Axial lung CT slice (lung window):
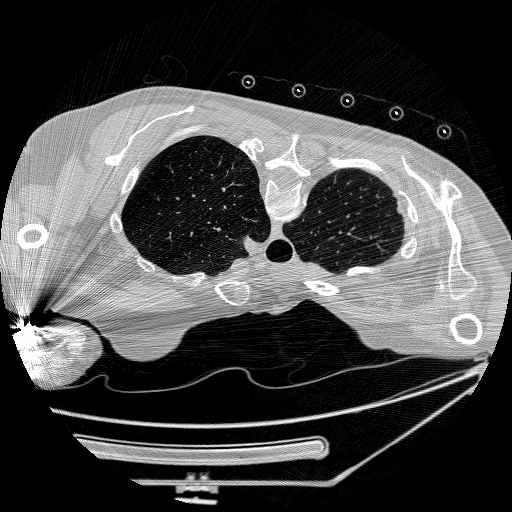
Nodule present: no